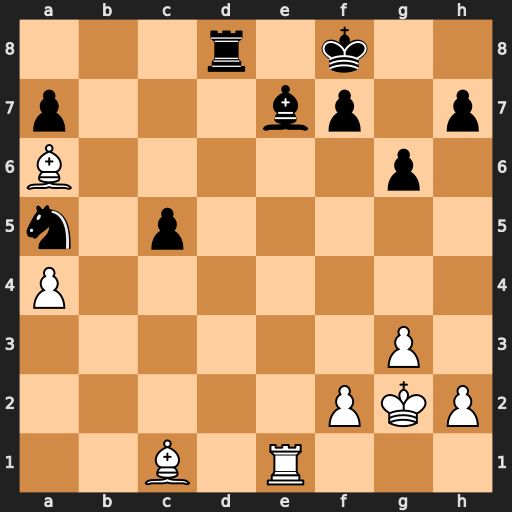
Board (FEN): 3r1k2/p3bp1p/B5p1/n1p5/P7/6P1/5PKP/2B1R3
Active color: w
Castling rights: -
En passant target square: -
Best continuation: Bh6+ Kg8 Rxe7